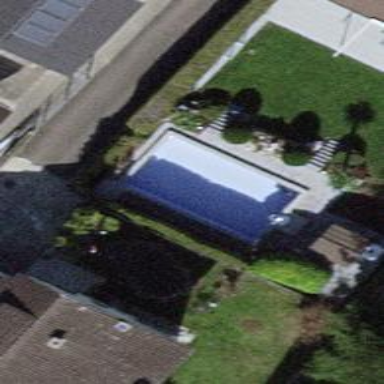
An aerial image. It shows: Swimming pool located in leisure land.